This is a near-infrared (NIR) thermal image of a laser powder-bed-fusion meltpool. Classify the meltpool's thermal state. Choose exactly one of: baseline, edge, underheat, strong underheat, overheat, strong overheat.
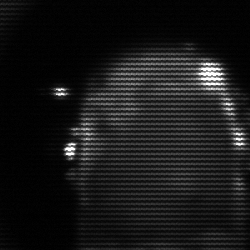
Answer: baseline